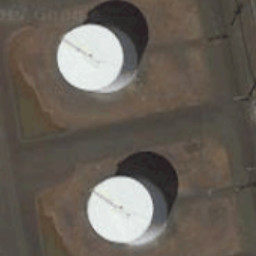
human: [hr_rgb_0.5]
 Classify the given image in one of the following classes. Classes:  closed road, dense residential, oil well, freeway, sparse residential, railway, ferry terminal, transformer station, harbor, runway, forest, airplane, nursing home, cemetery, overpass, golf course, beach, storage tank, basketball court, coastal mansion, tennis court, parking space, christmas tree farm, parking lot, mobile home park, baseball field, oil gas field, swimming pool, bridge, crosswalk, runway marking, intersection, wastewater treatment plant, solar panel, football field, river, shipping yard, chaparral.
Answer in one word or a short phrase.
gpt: storage tank